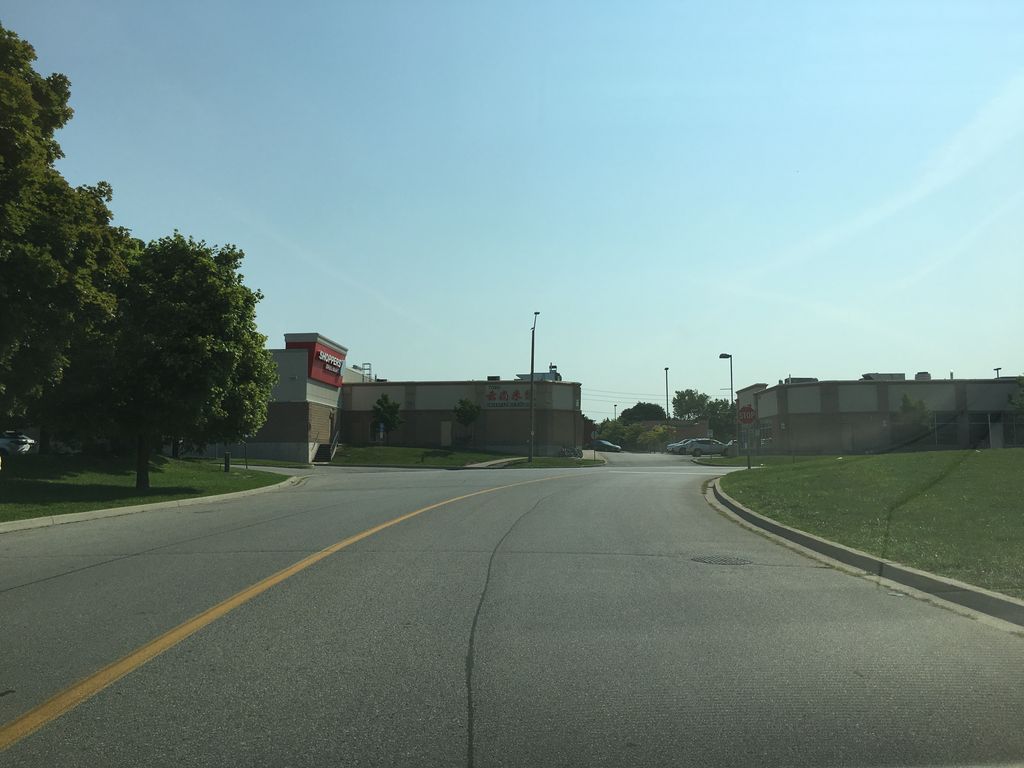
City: toronto